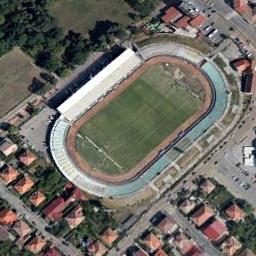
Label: stadium